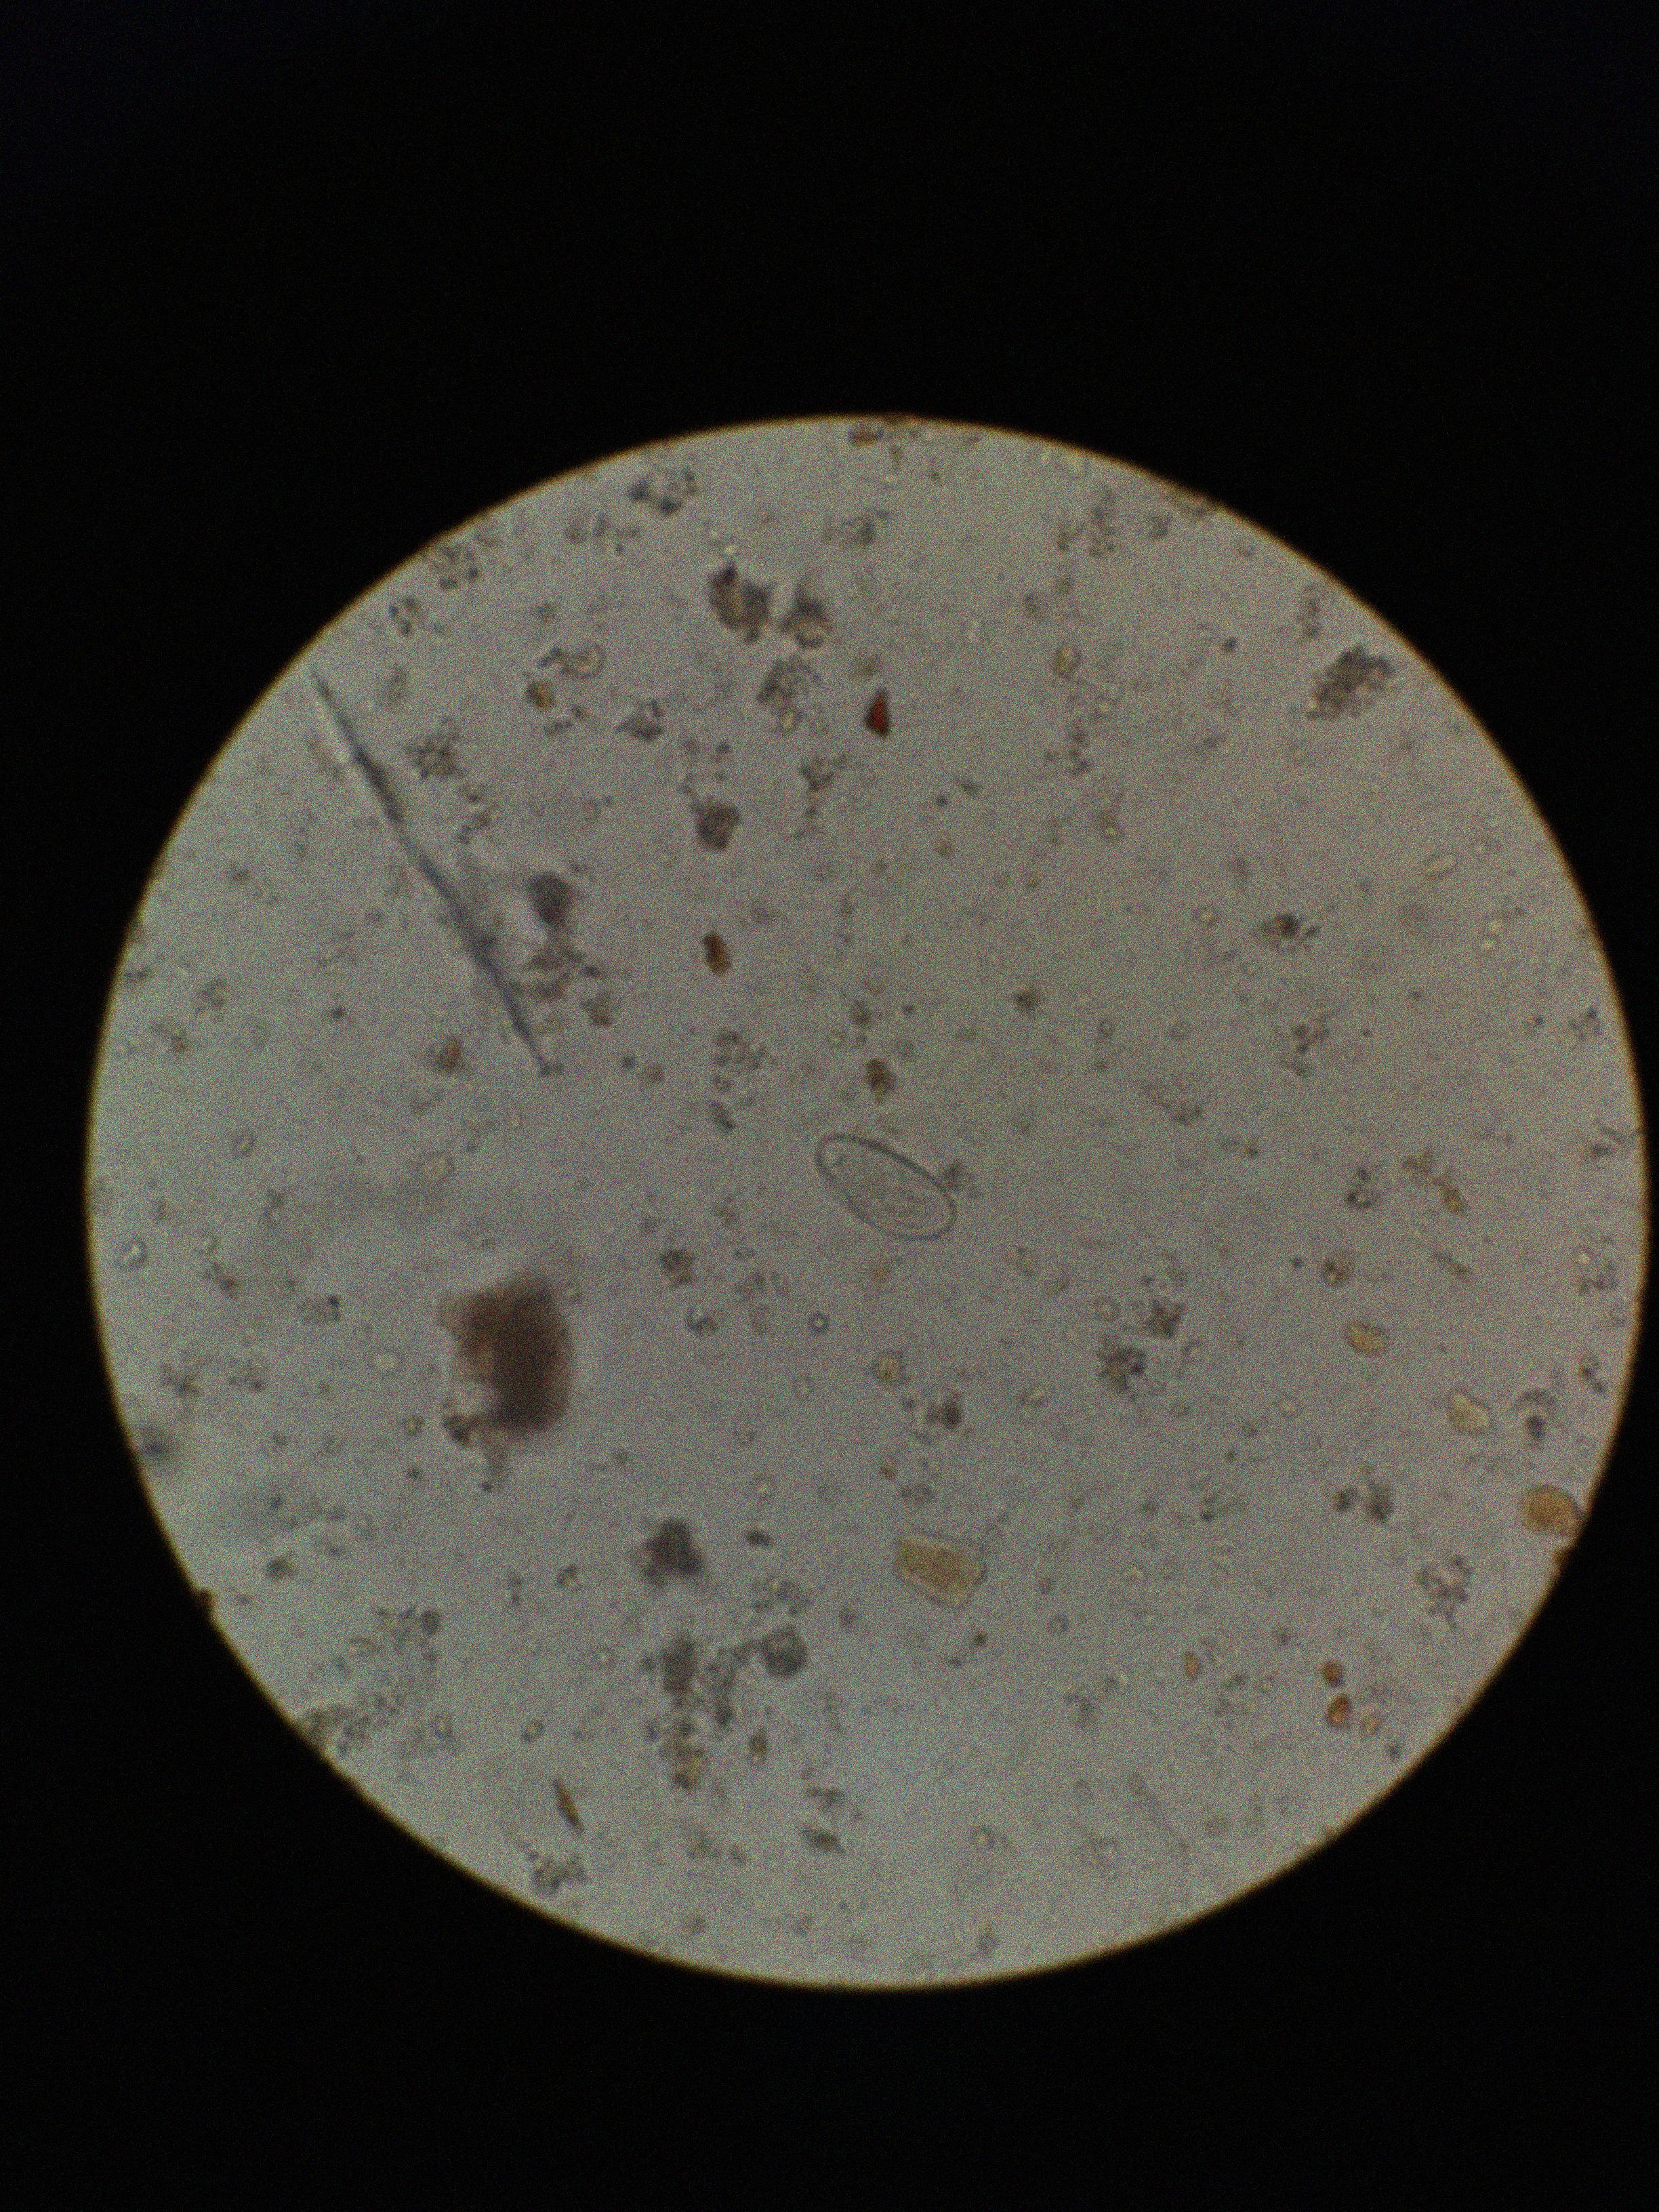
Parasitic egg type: Enterobius vermicularis